Interaction volume radius: 5 \u00c5
Interaction volume height: 15 \u00c5
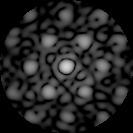
Disorder parameter: 0.5042